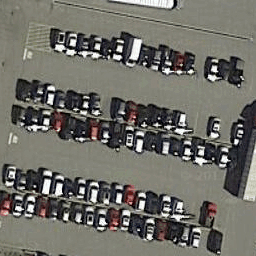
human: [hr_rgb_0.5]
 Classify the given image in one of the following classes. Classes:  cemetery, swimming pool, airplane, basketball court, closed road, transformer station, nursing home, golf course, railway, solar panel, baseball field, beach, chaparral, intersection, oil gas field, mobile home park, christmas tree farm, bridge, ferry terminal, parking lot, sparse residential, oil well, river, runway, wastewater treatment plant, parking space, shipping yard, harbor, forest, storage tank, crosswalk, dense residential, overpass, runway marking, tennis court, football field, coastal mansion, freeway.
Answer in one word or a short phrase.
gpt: parking lot